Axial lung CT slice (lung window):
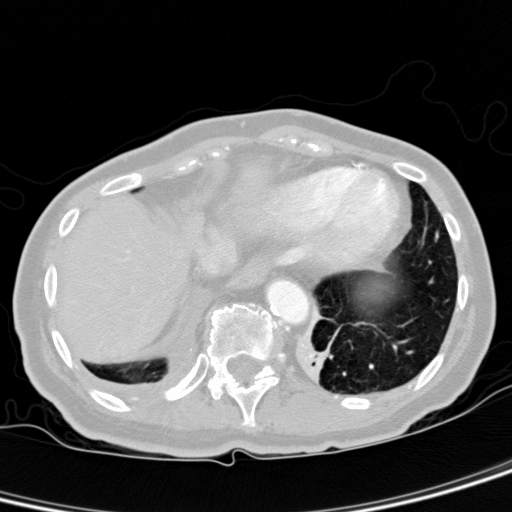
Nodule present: no